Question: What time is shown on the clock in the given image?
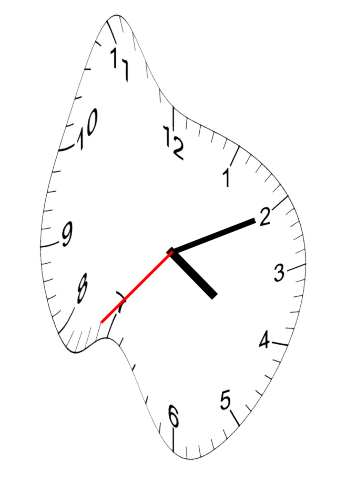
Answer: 04:10:37